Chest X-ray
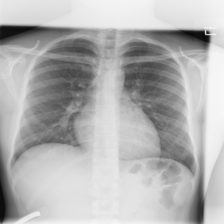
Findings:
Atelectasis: negative
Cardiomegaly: negative
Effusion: negative
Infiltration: negative
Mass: negative
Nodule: negative
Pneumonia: negative
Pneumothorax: negative
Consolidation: negative
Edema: negative
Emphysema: negative
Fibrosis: negative
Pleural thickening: negative
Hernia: negative